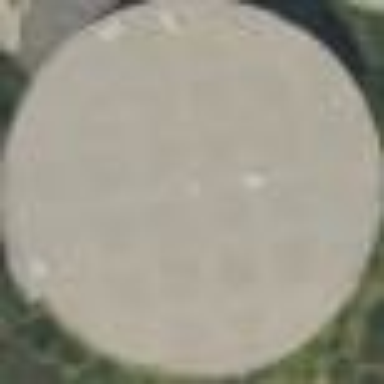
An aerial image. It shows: Building with man-made water storage tank.